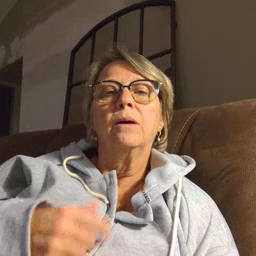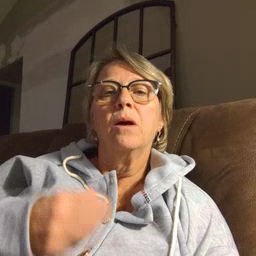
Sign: napkin